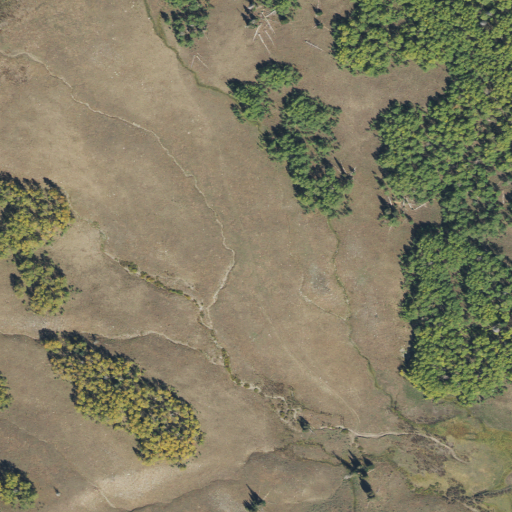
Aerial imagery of depression(s) in Utah named Smith Basin containing deciduous forest, shrub, woody wetlands, and evergreen forest